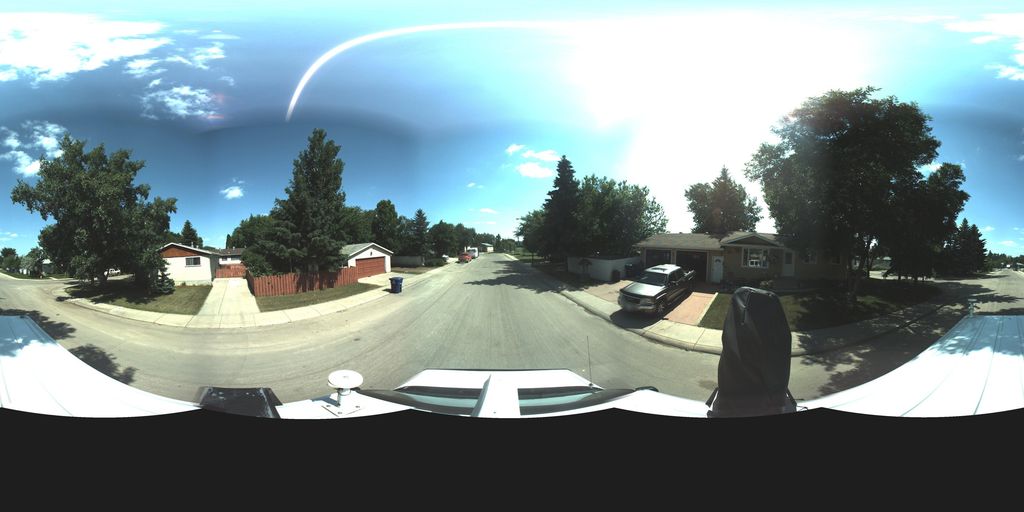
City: saskatoon